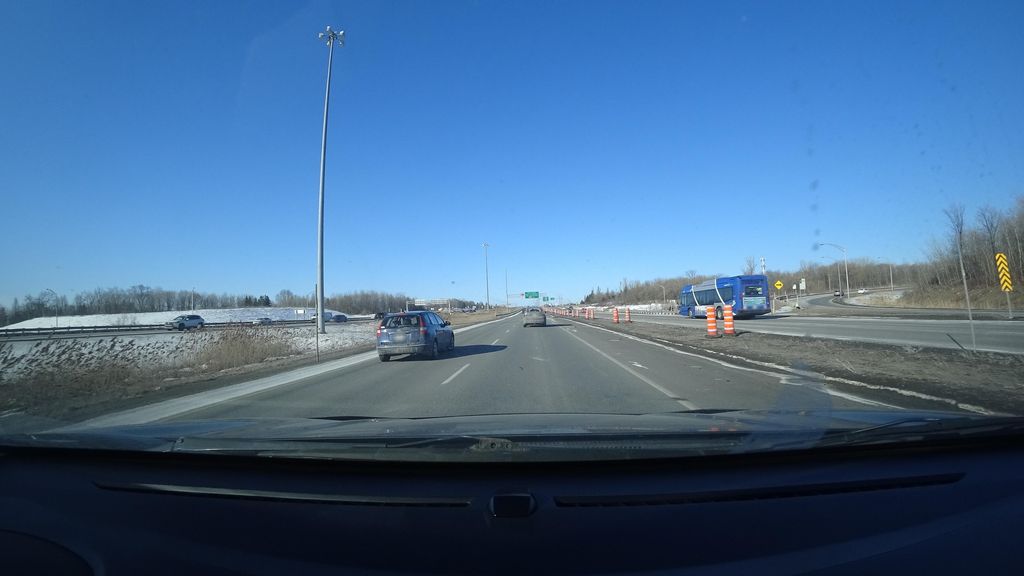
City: quebec_city